Question:
I am new to css and this has me stumped.
1. How do I get the parent div to always contain its children? As soon as I start using floats for alignment the parent stops containing children.
2. I actually do not want to float things. I want to align them. How do we do alignments and margins in css and not yet hardcode all dimensions?
3. Can someone kindly profive the css for this? Lets assume for the sake of this example that the total width is 960px and all margins are 15px;
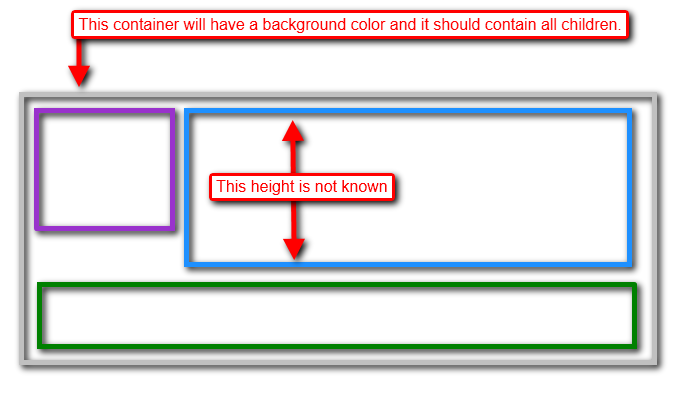
Answer: Let's see a clear and flexible version:
'''
#container { background: gray; overflow: hidden; padding: 15px; }
#left { background: purple; width: 200px; float: left; margin: 0 15px 15px 0; }
#content { background: blue; overflow: hidden; margin: 0 0 15px 0 }
#footer { background: green; height: 50px; clear: left; }
'''
Even the 'width' and 'height' you see set is unnecessary, boxes can adjust to their content when omitted, I just added them for demo purposes.
- <URL>